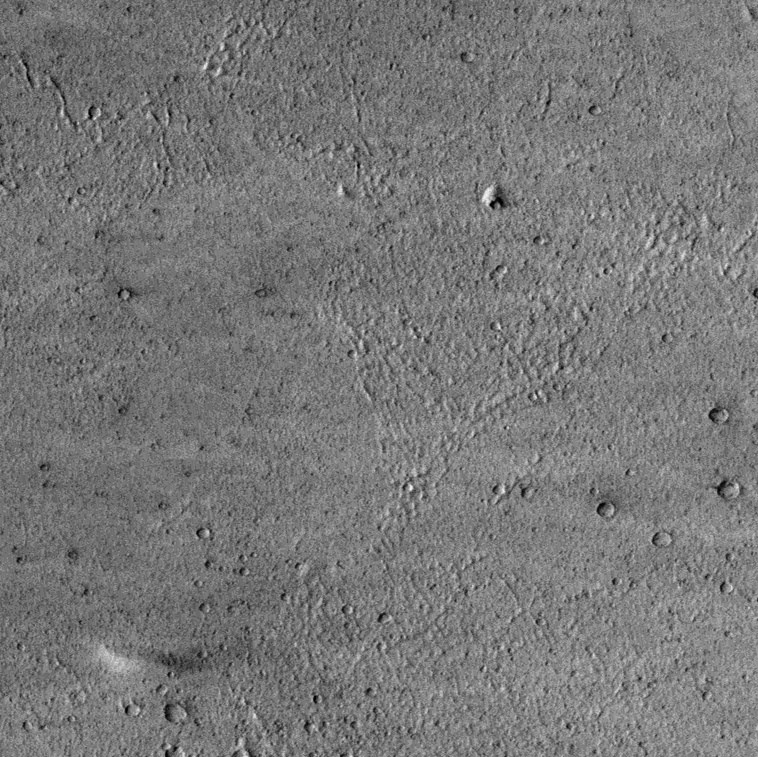
Label: dustdevil